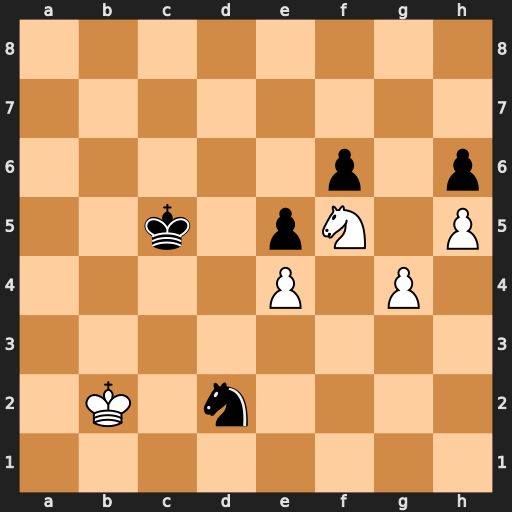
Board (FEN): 8/8/5p1p/2k1pN1P/4P1P1/8/1K1n4/8
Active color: w
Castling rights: -
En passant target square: -
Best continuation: Nxh6 Nf3 Ng8